Question: On one XP machine my form is larger than the desktop when it is maximized. Does this have something to do Delphi or there are some settings that need adjustment in XP?
EDIT ;
As you can see about 15% of the form is cut off while border icons are in place and are exactly where they should be when the form is maximized.No second monitor.
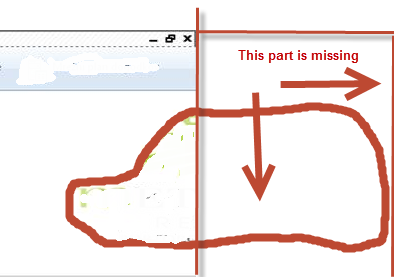
Answer: This is because in old versions of Windows - that includes XP - a maximised window was made large enough that the window border is not visible. The window border isn't removed, it's just that the window is made ever-so-slightly larger than the screen and then centered over the screen, so the borders are not visible.
You can see this if you have multiple monitors: depending on your version of Windows, if you maximise a window on one screen you may see the window's edge appear on the side of the other monitor.
This is not a bug, and not something to solve either via Windows settings or in Delphi.
This was visually solved in Vista: the borders are still there (and the window size may report a different size to the screen size) but the overhanging border is not drawn.
You can read more on <URL>.